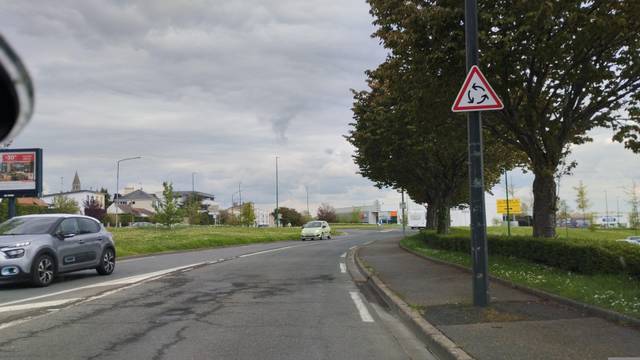
Region: France
Coordinates: 49.187, -0.412